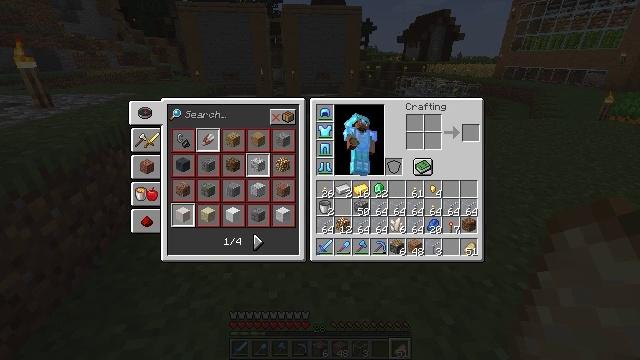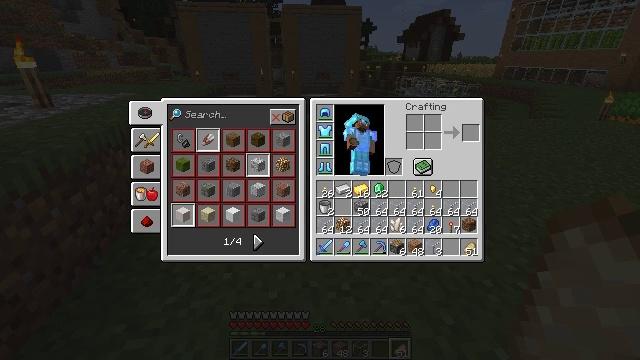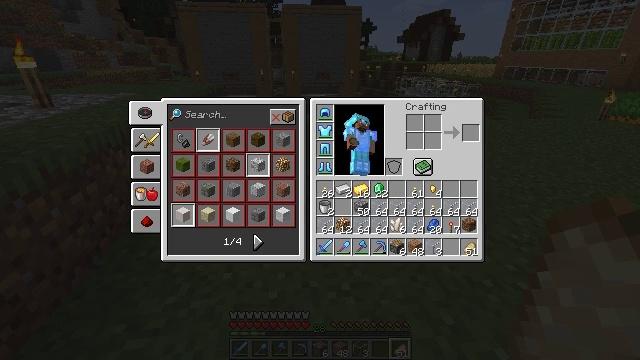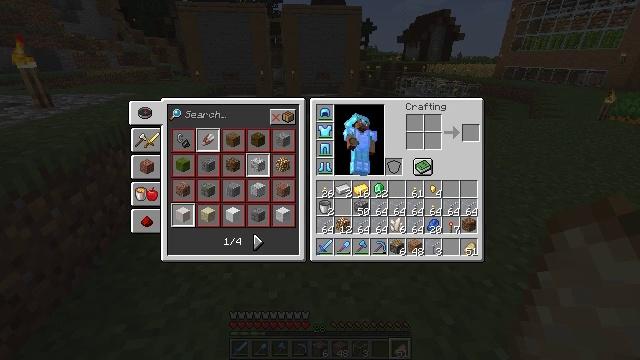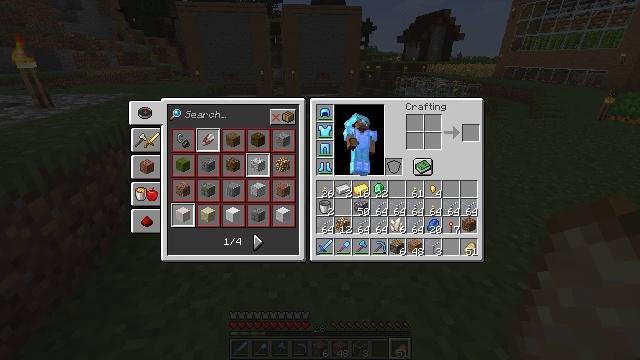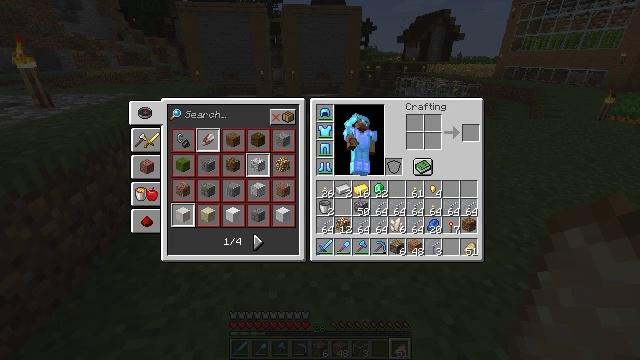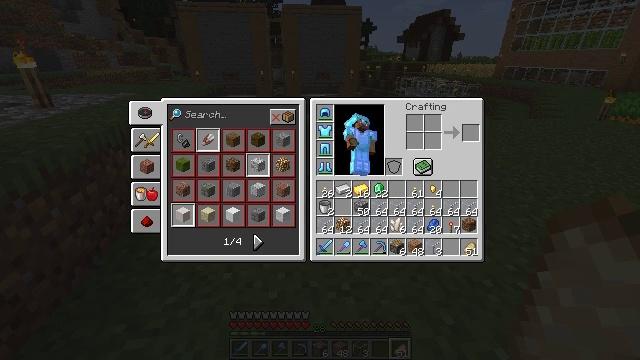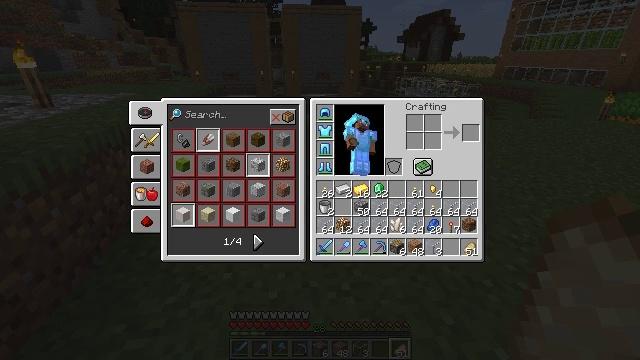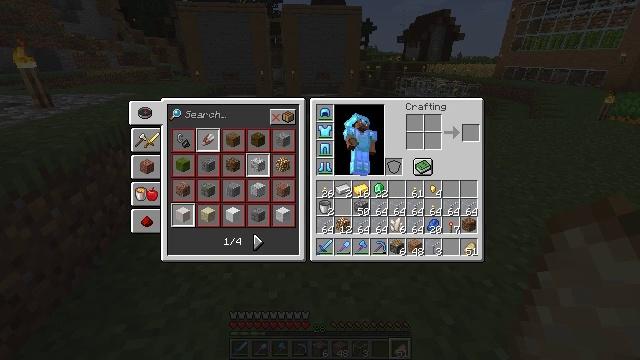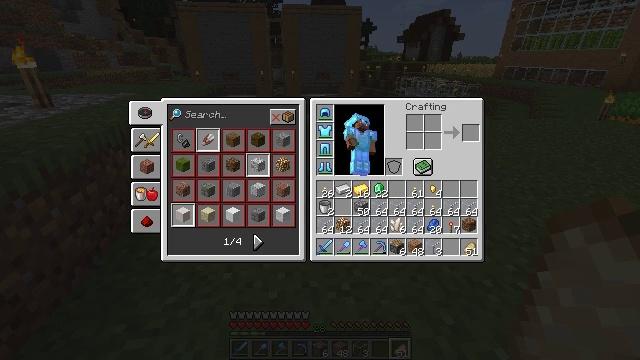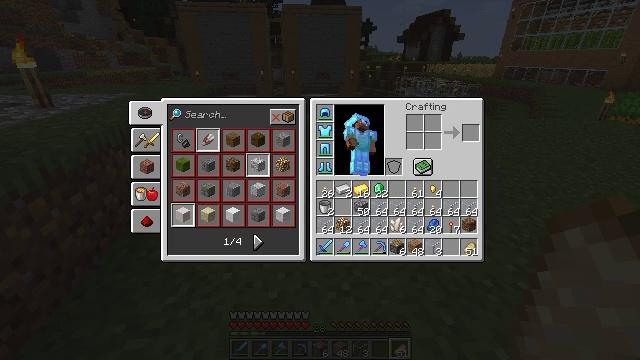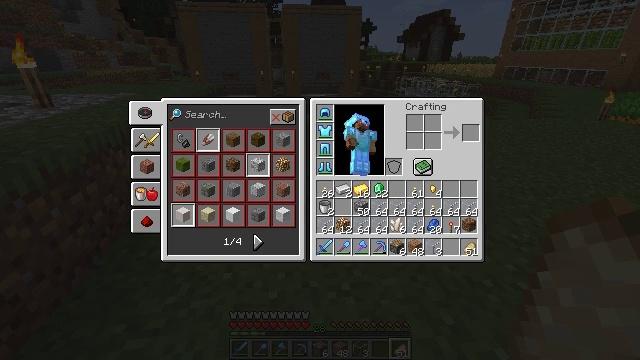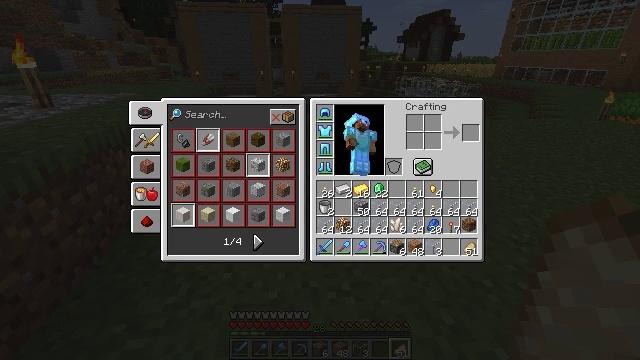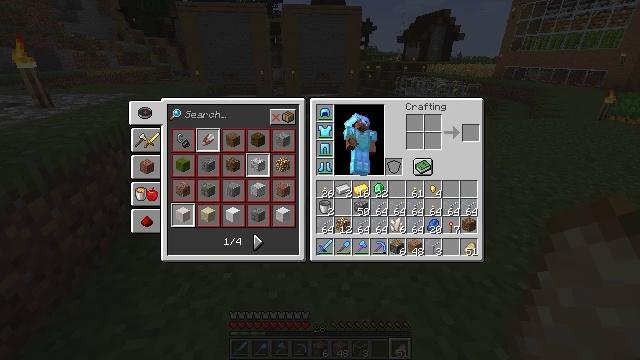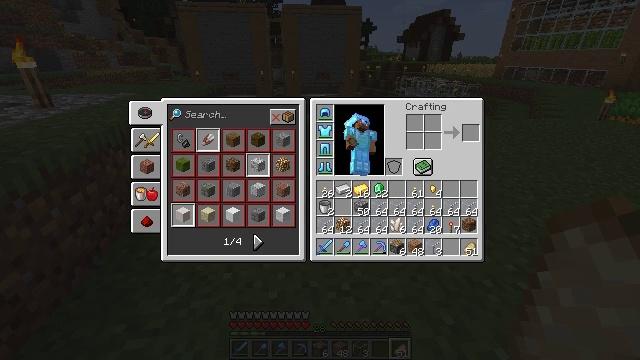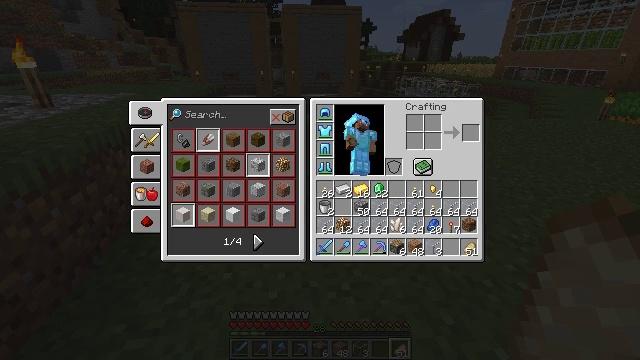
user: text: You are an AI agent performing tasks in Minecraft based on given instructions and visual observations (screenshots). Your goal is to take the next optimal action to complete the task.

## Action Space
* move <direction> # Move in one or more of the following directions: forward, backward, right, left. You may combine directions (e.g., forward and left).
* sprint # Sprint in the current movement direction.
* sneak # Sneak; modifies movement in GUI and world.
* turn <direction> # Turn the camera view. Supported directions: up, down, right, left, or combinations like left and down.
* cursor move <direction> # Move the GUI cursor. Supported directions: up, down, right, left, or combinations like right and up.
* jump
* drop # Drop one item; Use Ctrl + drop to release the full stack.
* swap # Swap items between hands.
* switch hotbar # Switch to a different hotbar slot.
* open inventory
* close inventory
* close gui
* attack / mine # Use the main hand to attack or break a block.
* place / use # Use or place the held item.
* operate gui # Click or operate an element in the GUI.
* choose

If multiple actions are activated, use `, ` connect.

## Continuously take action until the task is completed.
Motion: motion action
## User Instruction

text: Arrange the items to produce redstone in the crafting table.
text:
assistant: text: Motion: no_op
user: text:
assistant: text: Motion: no_op
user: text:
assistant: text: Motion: no_op
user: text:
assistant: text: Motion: no_op
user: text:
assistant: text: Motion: no_op
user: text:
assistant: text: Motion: no_op
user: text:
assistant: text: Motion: no_op
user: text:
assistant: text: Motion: no_op
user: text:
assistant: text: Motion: no_op
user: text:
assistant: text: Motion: no_op
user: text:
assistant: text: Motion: no_op
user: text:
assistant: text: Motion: no_op
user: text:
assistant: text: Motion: no_op
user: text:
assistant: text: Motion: no_op
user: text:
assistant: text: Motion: no_op
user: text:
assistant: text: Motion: no_op
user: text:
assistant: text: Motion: no_op
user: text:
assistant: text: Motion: no_op
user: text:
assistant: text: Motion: no_op
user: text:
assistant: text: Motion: no_op
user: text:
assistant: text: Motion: no_op
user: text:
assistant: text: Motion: no_op
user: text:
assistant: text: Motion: no_op
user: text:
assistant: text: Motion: no_op
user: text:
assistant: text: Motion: no_op
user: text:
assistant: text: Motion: no_op
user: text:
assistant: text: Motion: no_op
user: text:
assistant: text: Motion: no_op
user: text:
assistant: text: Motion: no_op
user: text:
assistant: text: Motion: no_op